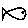
Label: fish